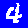
Digit: 4